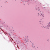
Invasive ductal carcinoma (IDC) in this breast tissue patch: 0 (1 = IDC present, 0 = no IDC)